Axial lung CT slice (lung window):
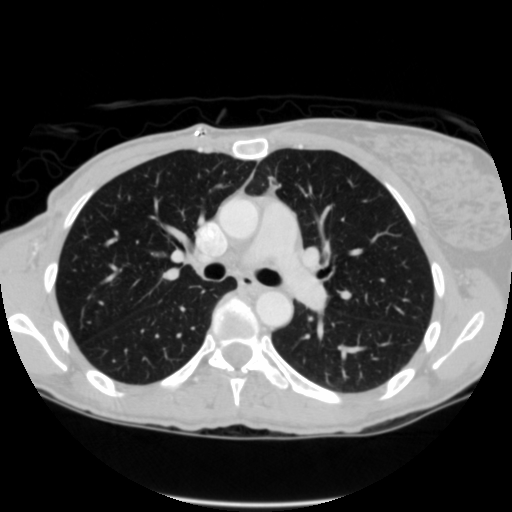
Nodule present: no